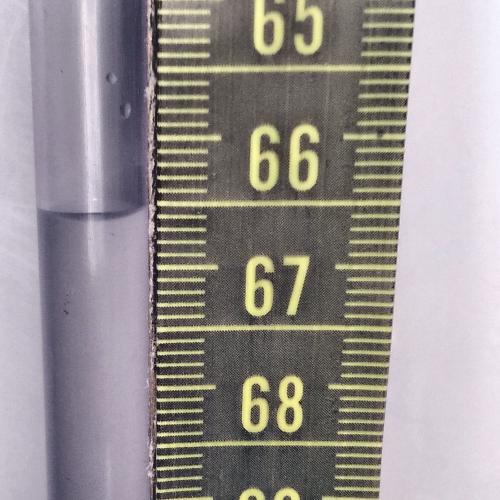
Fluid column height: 66.6 cm